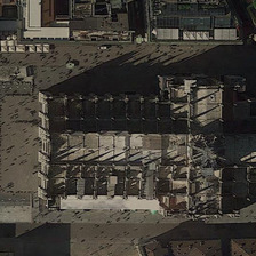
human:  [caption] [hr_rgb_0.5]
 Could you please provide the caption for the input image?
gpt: The white church is flanked by red buildings.

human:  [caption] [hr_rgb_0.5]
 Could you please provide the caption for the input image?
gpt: There is a red building on both sides of the white church.

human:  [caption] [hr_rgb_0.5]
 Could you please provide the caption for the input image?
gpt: On both sides of the White Church there are red buildings.

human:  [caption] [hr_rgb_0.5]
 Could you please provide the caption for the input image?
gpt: on both sides of the white church are red buildings.

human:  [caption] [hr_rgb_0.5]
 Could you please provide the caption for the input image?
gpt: There is a red building on both sides of the white church.